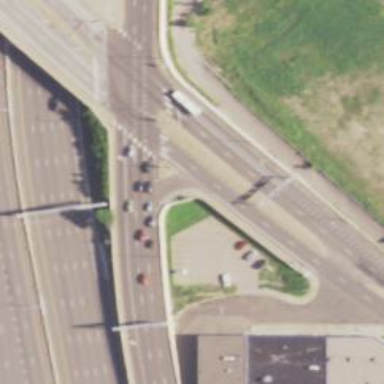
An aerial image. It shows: Secondary link road.